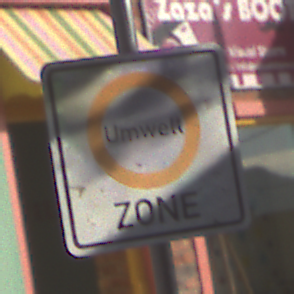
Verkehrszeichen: BeginnUmweltzone
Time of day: MorningAfternoon
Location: Outdoor (Special)
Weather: PartlyCloudy
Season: NotSpecified
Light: Natural